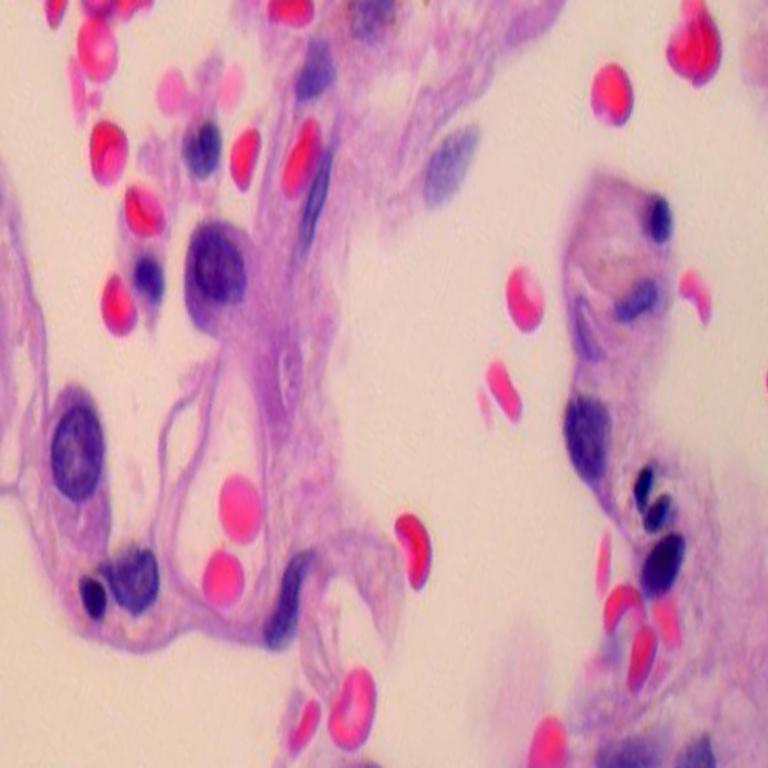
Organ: lung
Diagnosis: benign